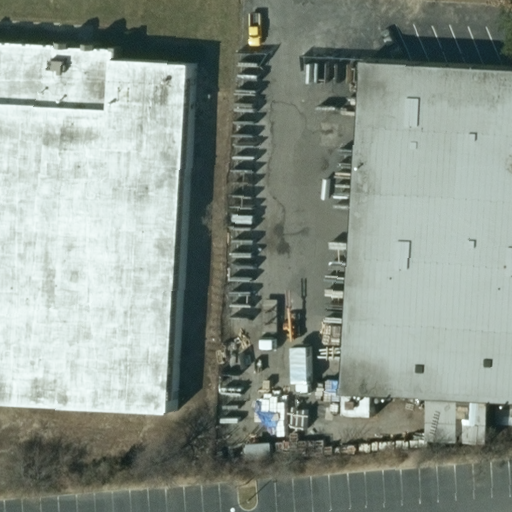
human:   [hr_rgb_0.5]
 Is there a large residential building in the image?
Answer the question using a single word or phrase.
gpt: no

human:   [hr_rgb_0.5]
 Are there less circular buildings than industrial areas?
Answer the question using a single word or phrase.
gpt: yes

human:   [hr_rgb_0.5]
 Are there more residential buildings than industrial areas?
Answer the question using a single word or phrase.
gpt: no

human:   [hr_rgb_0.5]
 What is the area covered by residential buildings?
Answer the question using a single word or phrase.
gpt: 0m2

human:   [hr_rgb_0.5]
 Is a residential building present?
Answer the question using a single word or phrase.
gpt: no

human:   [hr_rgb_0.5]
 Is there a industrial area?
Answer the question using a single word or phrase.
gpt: yes

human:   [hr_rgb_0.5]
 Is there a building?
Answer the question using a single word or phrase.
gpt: yes

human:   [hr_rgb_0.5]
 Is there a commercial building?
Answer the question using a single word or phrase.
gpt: no

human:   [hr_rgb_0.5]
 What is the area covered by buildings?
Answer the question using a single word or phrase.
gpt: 1895m2

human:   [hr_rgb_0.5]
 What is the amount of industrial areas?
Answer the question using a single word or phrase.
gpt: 1

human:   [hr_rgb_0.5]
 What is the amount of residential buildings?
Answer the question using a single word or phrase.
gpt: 0

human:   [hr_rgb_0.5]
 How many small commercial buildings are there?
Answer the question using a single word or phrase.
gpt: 0

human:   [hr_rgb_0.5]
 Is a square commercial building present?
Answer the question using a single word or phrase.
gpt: no

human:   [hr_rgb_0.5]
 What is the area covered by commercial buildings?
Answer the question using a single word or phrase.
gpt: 0m2

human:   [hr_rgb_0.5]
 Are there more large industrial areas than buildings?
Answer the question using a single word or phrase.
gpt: no

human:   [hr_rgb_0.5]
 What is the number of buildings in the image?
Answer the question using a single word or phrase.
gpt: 2

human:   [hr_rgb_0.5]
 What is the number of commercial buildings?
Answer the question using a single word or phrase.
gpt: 0

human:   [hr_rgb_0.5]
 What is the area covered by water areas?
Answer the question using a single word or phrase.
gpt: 0m2

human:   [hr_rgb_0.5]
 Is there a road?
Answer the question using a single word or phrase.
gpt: no

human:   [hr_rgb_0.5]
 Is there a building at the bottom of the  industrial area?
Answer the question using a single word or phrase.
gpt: no

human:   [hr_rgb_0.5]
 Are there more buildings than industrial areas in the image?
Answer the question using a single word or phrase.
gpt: yes

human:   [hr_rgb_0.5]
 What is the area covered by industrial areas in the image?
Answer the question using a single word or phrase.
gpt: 10623m2

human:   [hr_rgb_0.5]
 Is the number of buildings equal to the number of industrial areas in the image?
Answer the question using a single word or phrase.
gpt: no

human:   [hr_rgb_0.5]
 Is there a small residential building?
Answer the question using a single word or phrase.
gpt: no

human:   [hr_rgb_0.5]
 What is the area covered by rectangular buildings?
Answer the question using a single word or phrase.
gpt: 635m2

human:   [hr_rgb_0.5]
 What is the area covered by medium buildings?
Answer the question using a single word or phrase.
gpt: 0m2

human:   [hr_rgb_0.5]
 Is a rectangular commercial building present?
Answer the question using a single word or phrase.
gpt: no

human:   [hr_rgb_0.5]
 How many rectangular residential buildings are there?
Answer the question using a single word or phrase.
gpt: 0

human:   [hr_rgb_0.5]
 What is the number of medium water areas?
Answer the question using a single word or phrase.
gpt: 0

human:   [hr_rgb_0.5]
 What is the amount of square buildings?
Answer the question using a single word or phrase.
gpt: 0

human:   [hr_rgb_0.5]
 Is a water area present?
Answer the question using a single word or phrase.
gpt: no

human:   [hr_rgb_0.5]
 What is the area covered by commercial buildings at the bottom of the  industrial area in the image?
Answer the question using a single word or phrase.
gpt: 0m2

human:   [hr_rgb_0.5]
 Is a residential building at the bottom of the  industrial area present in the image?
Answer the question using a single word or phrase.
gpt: no

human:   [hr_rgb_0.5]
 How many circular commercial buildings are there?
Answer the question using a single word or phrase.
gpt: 0

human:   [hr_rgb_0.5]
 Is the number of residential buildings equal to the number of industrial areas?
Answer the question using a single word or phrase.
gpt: no

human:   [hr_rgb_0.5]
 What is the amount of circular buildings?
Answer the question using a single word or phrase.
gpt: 0

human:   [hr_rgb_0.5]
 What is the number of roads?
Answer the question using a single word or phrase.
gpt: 0

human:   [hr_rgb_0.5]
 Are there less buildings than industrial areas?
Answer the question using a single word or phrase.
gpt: no

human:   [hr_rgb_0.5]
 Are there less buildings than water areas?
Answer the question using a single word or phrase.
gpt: no

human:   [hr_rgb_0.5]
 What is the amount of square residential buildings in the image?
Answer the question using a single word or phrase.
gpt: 0

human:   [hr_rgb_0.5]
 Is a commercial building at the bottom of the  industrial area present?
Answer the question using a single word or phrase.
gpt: no

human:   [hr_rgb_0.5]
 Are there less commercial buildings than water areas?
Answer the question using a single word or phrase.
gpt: no

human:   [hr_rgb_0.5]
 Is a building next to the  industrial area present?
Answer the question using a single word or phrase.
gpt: yes

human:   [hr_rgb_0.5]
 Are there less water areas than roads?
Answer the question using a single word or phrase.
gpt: no

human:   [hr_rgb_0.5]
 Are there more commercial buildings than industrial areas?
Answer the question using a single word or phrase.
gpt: no

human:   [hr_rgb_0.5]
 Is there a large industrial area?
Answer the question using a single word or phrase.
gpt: yes

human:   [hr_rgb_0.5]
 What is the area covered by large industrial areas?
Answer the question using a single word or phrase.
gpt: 10623m2

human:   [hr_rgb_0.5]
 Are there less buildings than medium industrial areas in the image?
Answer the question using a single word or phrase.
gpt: no

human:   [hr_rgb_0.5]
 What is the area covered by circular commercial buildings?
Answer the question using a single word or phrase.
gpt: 0m2

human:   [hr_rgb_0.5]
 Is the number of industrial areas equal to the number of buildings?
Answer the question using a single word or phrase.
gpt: no

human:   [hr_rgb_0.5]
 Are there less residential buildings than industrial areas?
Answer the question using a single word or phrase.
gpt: yes

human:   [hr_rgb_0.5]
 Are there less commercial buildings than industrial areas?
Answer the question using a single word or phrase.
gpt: yes

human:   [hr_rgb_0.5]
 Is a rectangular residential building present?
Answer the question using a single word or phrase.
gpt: no

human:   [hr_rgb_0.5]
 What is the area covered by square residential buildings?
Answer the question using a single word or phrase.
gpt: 0m2

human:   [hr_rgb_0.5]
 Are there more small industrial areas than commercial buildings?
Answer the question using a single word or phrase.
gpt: no

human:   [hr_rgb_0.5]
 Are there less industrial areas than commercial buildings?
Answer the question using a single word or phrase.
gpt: no

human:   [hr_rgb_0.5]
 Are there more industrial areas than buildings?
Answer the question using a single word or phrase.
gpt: no

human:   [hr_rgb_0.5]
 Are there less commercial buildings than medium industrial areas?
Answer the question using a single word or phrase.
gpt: no

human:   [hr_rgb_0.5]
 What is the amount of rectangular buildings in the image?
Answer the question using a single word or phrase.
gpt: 1

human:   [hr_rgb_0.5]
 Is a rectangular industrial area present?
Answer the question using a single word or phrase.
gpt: yes

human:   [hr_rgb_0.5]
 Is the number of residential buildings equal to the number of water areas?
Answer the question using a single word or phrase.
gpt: yes

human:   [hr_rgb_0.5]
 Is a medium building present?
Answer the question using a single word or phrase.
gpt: no

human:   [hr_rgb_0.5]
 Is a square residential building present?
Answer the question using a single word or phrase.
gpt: no

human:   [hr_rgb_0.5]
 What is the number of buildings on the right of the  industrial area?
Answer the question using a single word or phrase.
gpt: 1